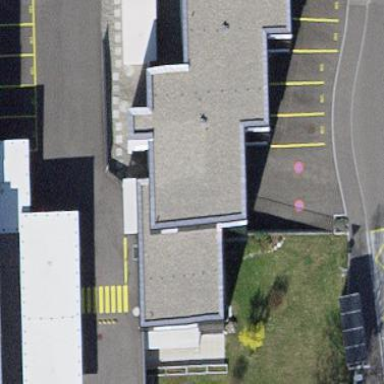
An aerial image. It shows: School building.